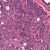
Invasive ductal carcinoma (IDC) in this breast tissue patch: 0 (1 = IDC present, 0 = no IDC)